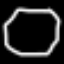
Label: octagon